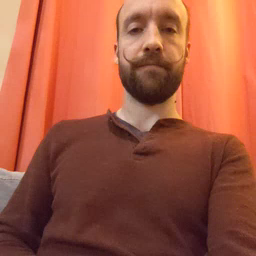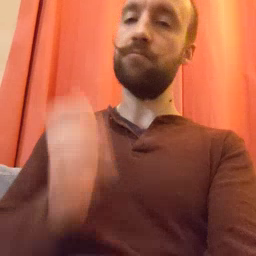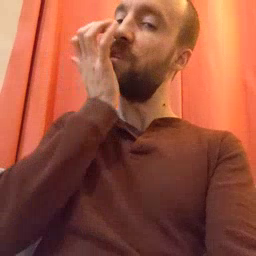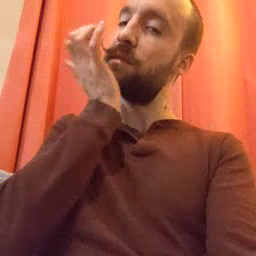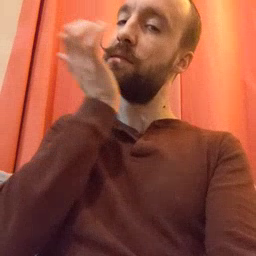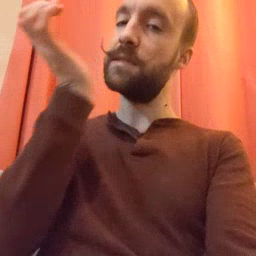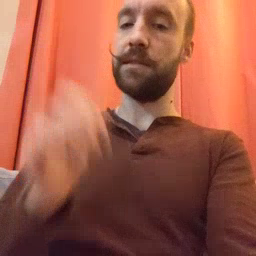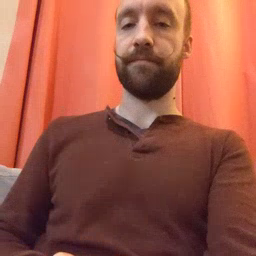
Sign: grass